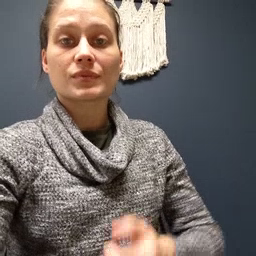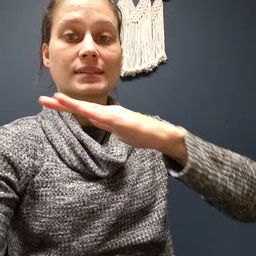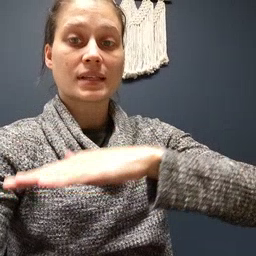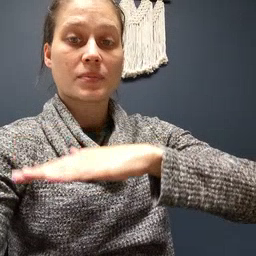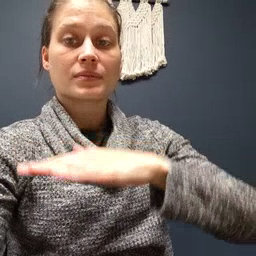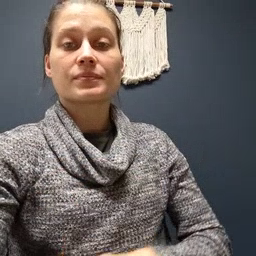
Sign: table